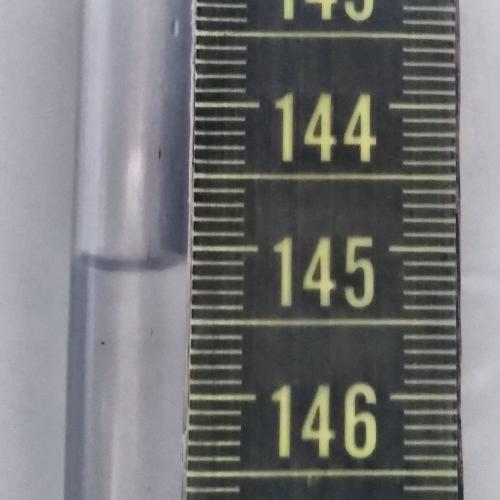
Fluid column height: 145.1 cm